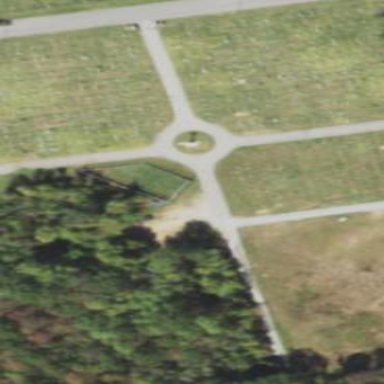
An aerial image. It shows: Cemetery.